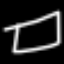
Label: square